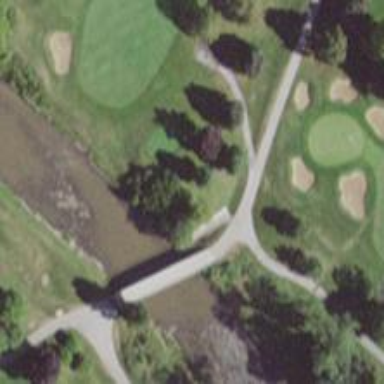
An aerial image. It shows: Path bridge over golf path.